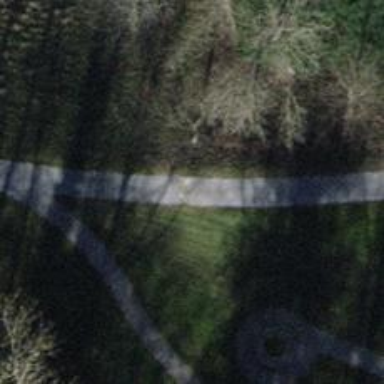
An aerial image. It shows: Pebblestone path.